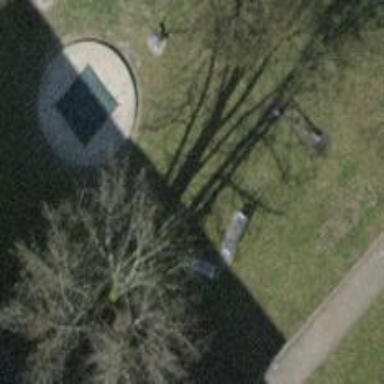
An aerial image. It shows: Bench for seating.